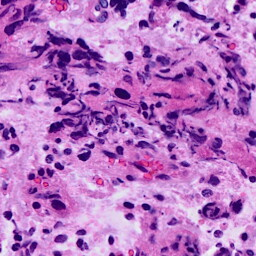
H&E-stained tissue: Breast